Question: I am trying to make a memory card game with 3 conditions:
1. when the player start the game the first click reveal the first card
2. if the player click in the second card there are 2 options a. the second card have the same value as the first card. Hence keep both of them. b. the second card have different value. Hence flip both back when click

I don't know what is the best way to deal with this problem. I thought of using if statement and making new method "state" which should have 3 outputs.
'''
public void mousePressed() {
if(state==READY){
for (int i = 0; i < 6; i++) {
if(mouseX >= cards[i].x &&
mouseX <= cards[i].x+cards[i].WIDTH &&
mouseY >= cards[i].y &&
mouseY <= cards[i].y+cards[i].HEIGHT) {
cards[i].flip();
}
}
}
else if (state==FIRST_CHOSEN){
}
else{
}
}
'''
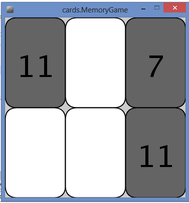
Answer: I would break the problem into smaller problems.
Have several different methods that solve a little task that is required to tackle the larger end goal:
- - -
And add an instance variable that stores the card that is already up. Once you have broken apart all of the separate challenges, then your problem becomes an easy one:
'''
private Card CardOne; //instance variable
public void revealCard(Card myCard) {
myCard.flipCard(); //Whatever task you need to flip the card
if (CardOne = null) {
myCard = CardOne;
return;
}
if myCard.isMatch(CardOne)) {
//Do whatever you need to do when there is a match
}
else {
this.flipCardsBackOver(myCard, CardOne) //Flip all up cards over and set Card1
//to null
}
}
'''